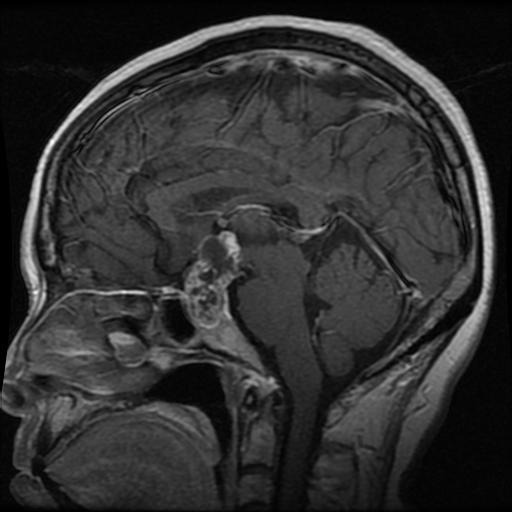
Label: pituitary